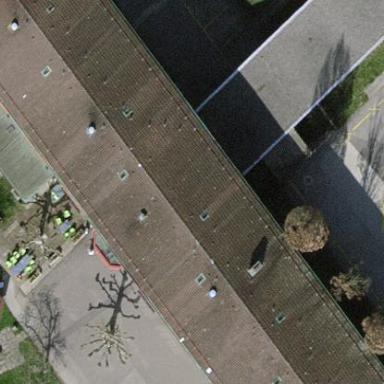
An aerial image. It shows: Hospital building.